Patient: sex F, age 51
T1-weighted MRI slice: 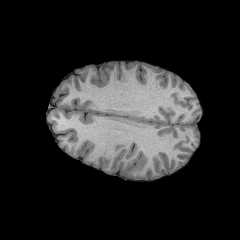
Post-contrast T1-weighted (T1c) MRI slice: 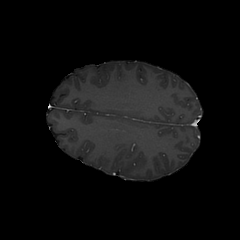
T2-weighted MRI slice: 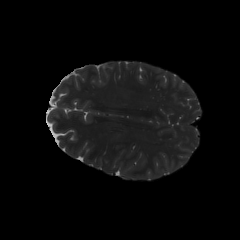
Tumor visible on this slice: no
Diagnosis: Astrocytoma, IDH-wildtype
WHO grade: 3